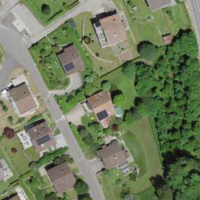
EUNIS habitat code: 55
Species observed at this site:
Sambucus racemosa